Interaction volume radius: 5 \u00c5
Interaction volume height: 10 \u00c5
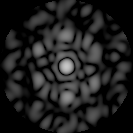
Disorder parameter: 0.6681